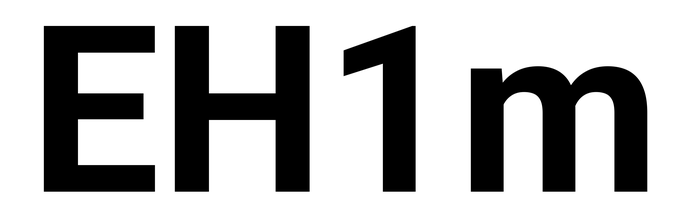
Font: Roboto_Bold